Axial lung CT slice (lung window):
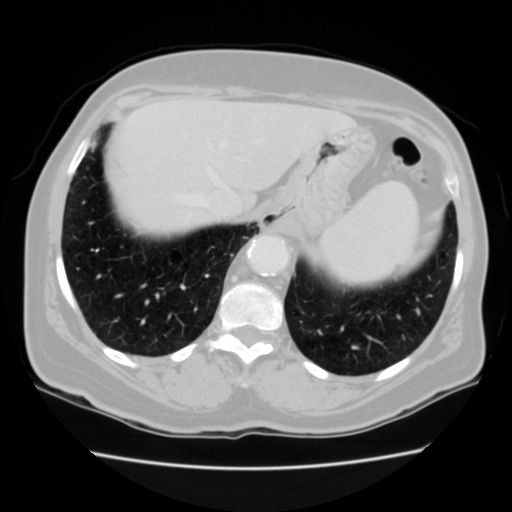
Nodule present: no